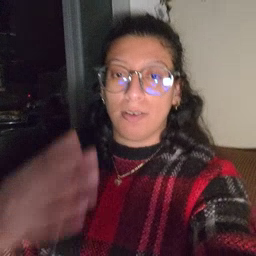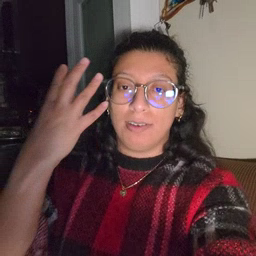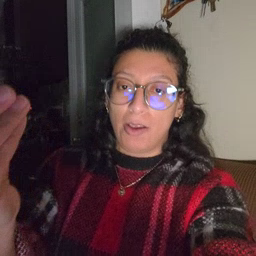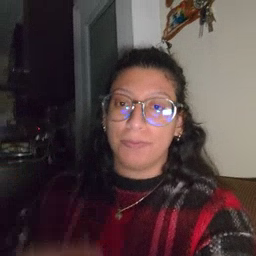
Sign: go